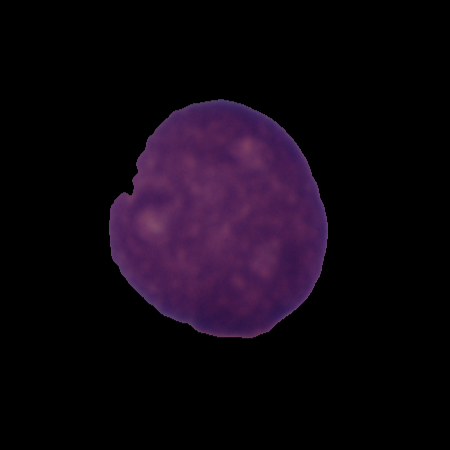
Label: cancer